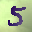
Label: 5